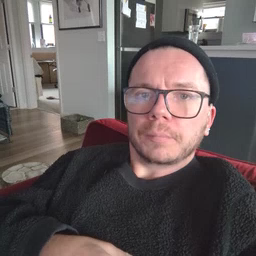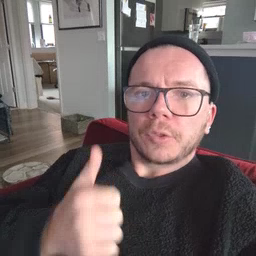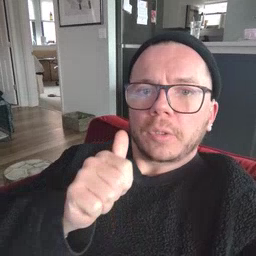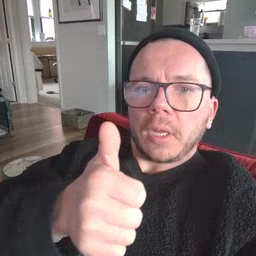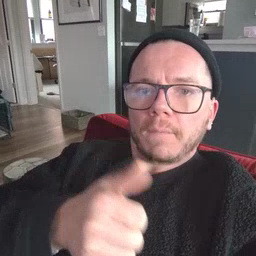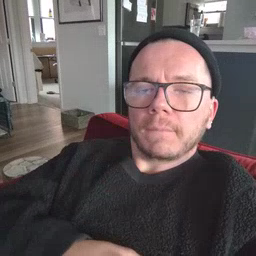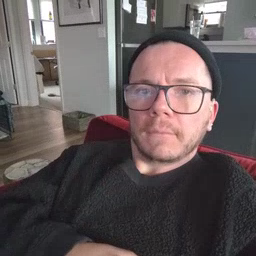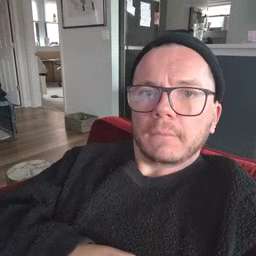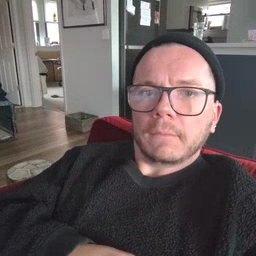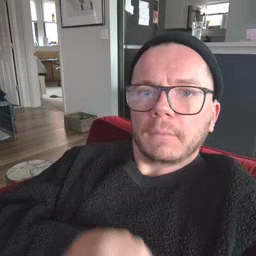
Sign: yourself